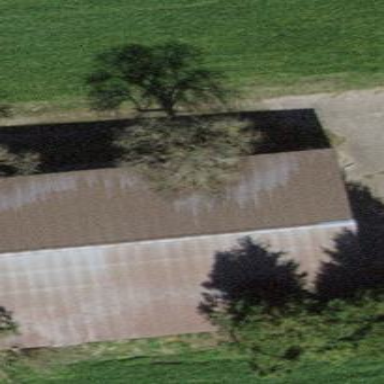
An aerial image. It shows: Shed.